Interaction volume radius: 5 \u00c5
Interaction volume height: 10 \u00c5
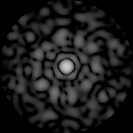
Disorder parameter: 0.843